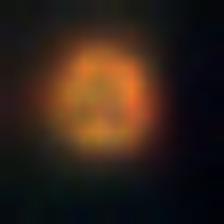
Taxon: NanoPlankton
Group: Other